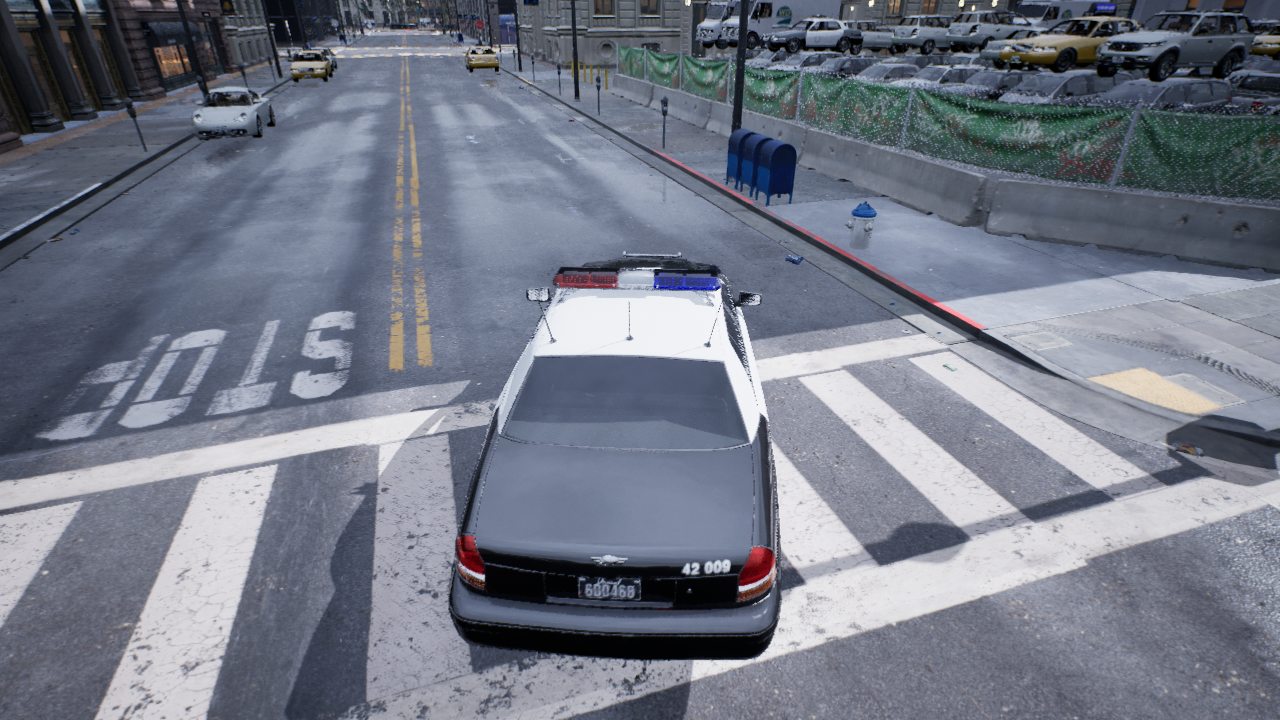
Venue: intersection
Lighting: overcast
Vehicle rig: sedan